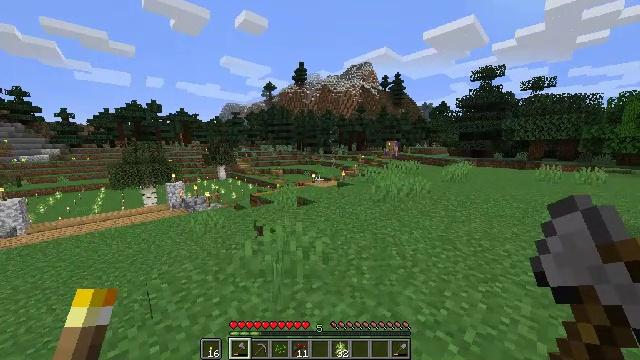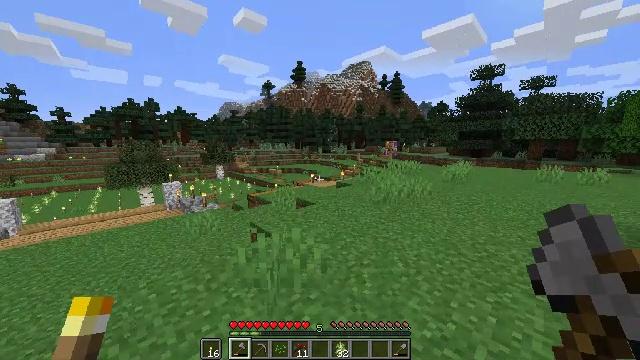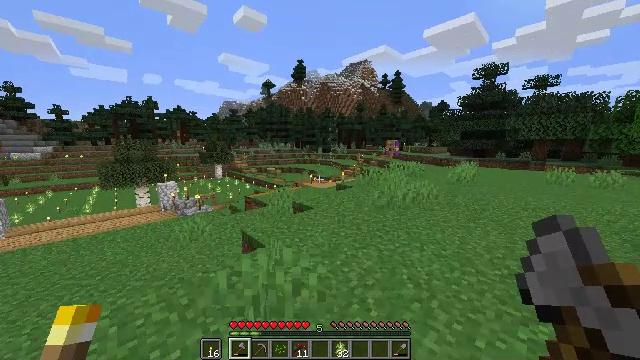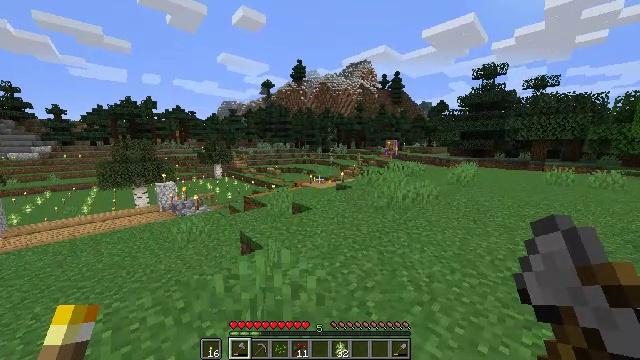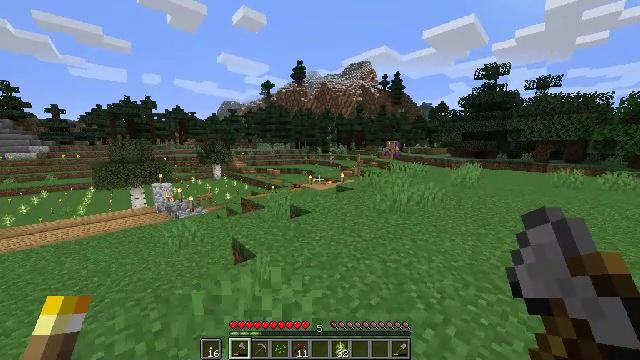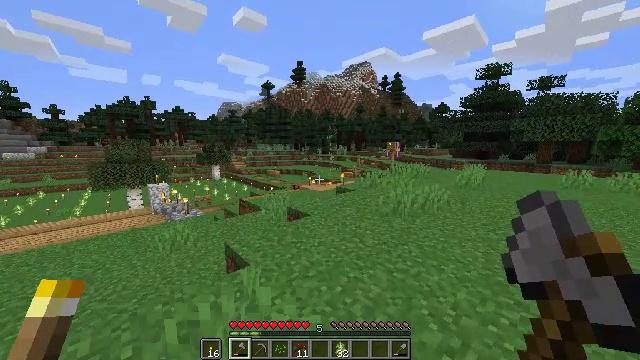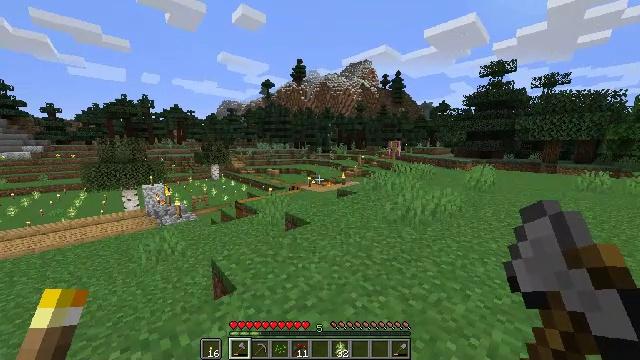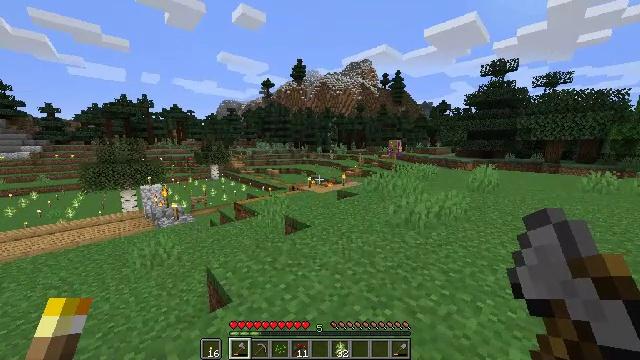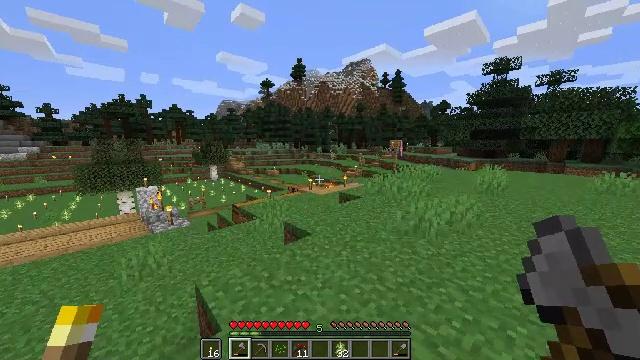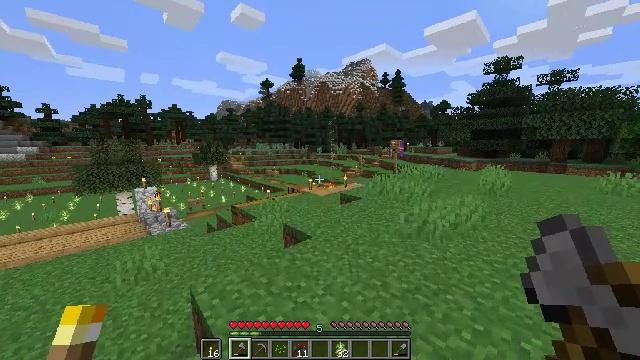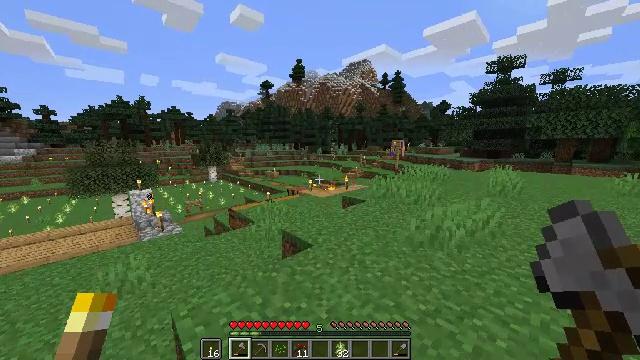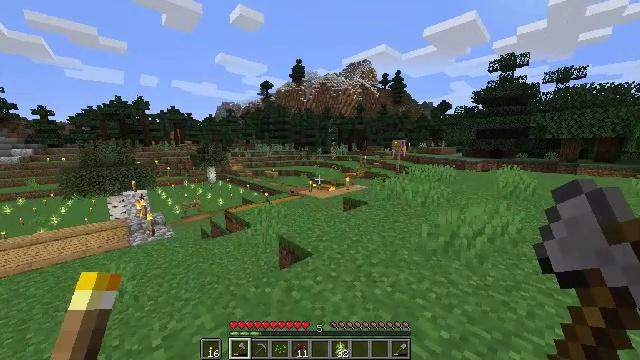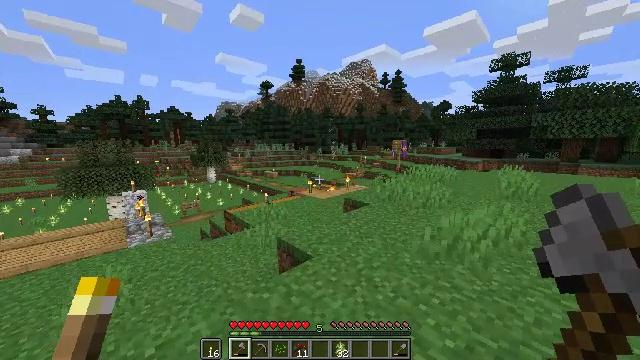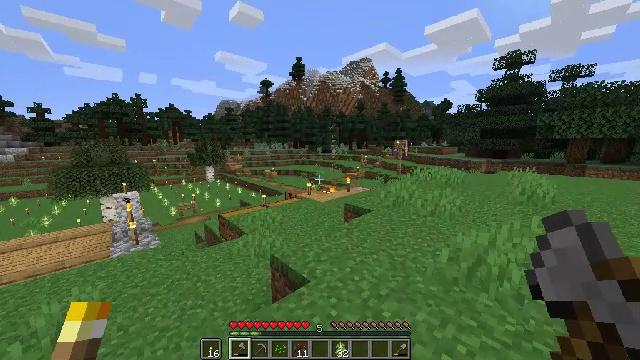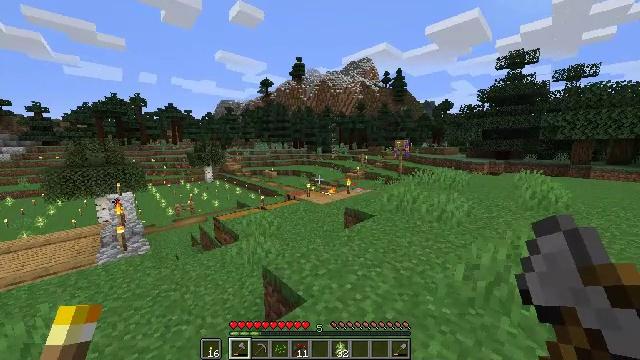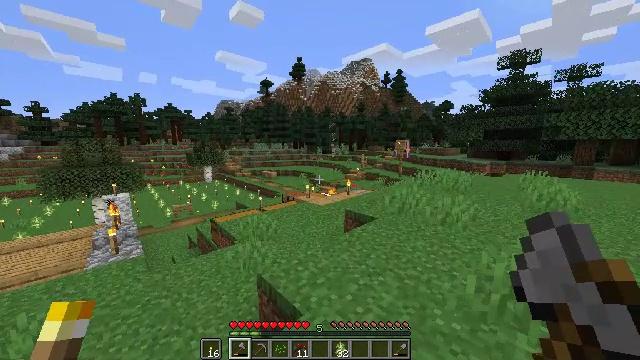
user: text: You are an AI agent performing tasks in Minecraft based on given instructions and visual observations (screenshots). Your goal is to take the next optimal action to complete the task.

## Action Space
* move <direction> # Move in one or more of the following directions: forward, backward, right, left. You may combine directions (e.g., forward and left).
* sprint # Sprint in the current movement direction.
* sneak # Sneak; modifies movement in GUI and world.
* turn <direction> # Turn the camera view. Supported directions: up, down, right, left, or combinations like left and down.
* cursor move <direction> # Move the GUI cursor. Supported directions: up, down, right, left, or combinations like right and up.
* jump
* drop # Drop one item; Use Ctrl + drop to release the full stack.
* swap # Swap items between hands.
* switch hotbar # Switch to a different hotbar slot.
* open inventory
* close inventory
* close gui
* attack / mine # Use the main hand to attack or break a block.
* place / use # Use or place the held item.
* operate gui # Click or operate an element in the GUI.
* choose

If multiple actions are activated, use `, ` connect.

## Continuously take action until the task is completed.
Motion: motion action
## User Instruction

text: Break the grass block.
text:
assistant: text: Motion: move forward
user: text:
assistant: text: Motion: move forward
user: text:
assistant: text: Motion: move forward
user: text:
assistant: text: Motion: move forward
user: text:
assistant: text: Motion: move forward
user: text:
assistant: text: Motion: move forward
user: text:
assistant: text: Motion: move forward
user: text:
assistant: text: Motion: move forward
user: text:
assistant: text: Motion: move forward
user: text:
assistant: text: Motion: move forward
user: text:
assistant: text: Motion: move forward
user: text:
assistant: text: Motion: move forward
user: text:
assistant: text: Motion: move forward
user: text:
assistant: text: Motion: move forward
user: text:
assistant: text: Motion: move forward
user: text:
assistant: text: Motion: move forward
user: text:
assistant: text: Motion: move forward
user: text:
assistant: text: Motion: move forward
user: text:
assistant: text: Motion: move forward
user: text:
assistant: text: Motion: move forward
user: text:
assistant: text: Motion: move forward
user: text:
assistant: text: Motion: move forward
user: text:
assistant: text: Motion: move forward
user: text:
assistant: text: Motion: move forward
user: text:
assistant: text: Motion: move forward
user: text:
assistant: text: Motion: move forward
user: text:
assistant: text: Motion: move forward
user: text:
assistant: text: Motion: move forward
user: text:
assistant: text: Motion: move forward
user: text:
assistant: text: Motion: move forward